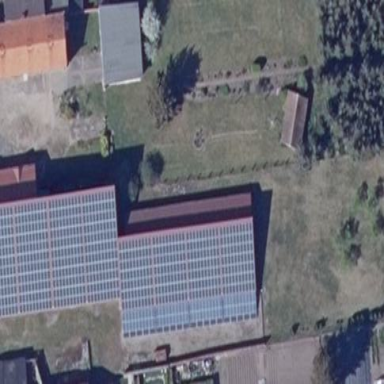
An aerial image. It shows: Building equipped with solar photovoltaic panel for generating electricity. The small installation is solar power generator.